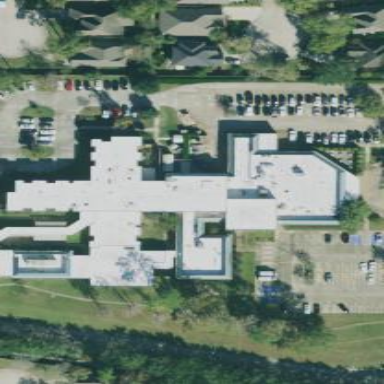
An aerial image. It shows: Hospital providing healthcare services.